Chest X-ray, AP view. Patient: 17 years old, sex F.
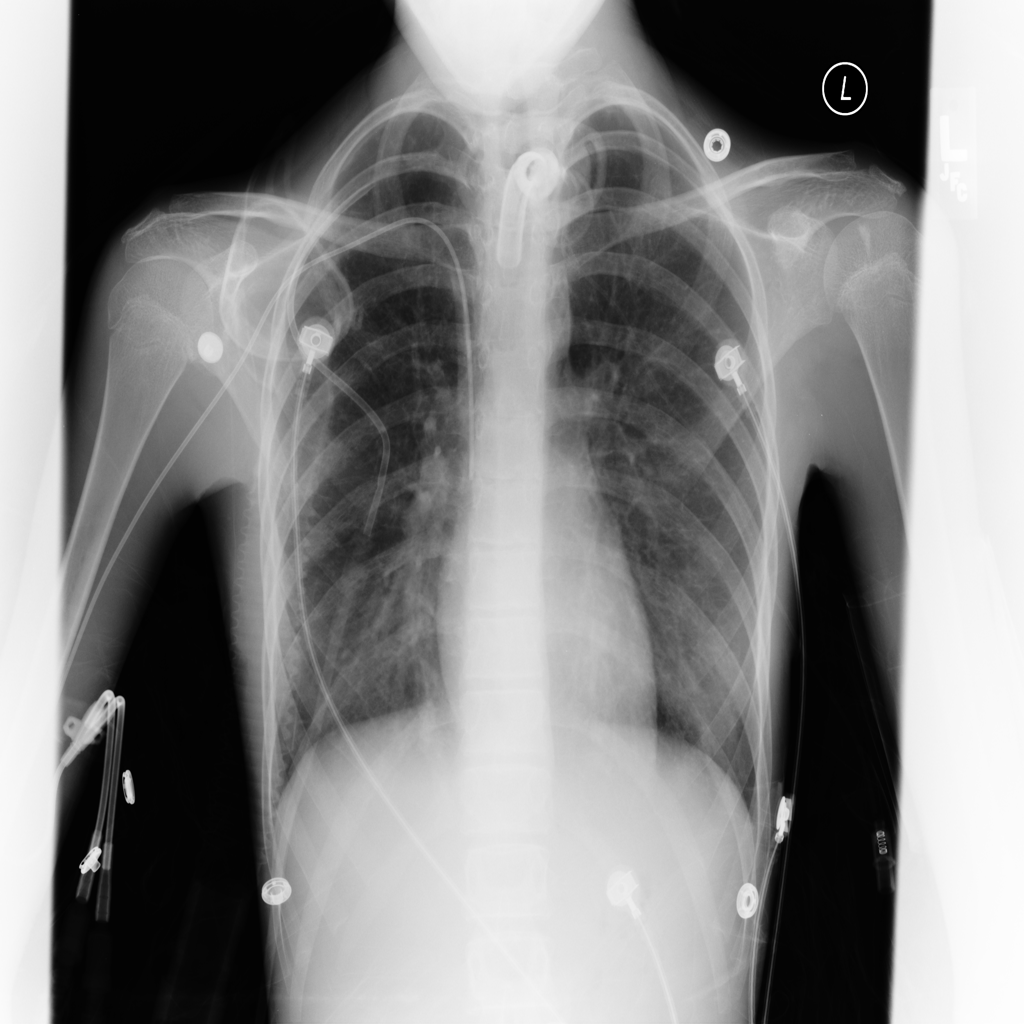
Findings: No Finding